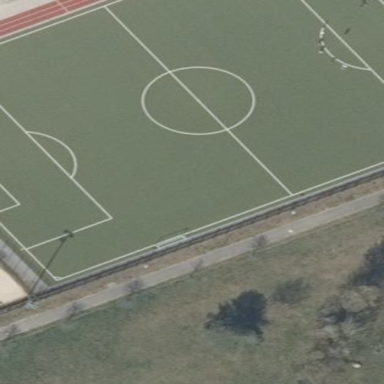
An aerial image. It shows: Artificial turf soccer pitch for leisure sport activities.